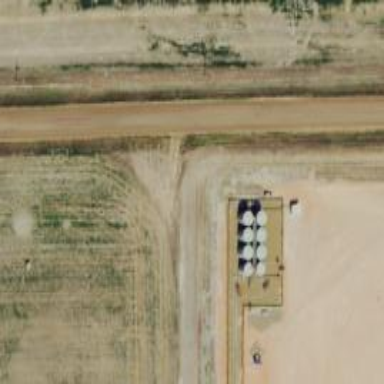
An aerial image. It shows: Storage tank that is man-made.